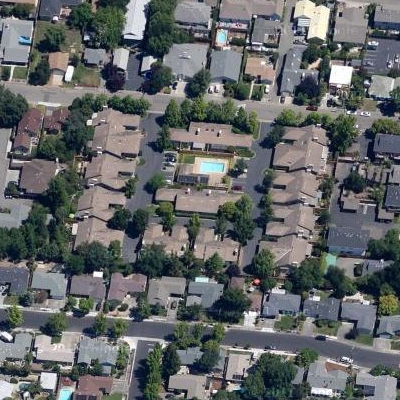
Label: Resident